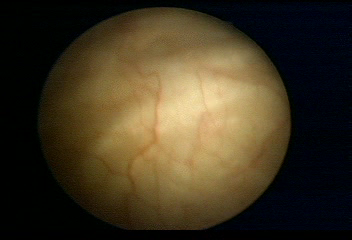
Modality: WLC
Class: Normal mucosa
Bladder cancer association: No